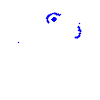
Particle: pion